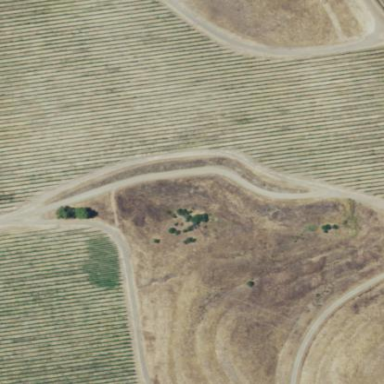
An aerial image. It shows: Vineyard where grapes are grown.